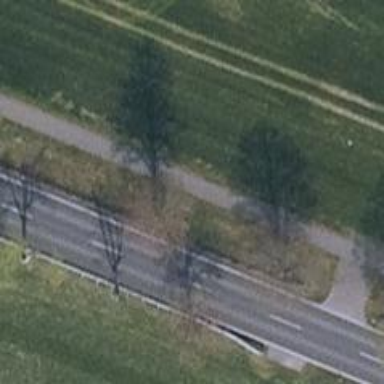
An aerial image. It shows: Asphalt path.